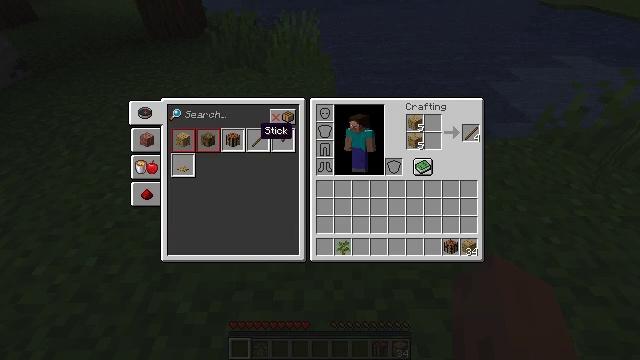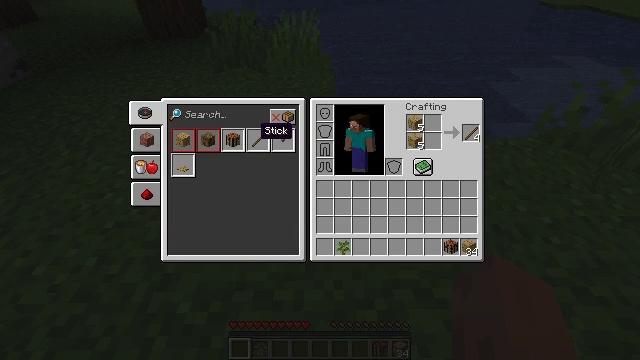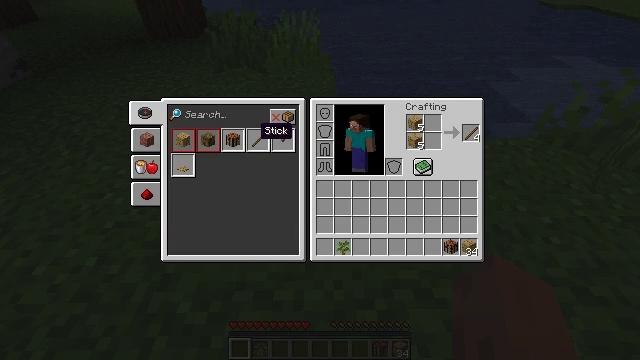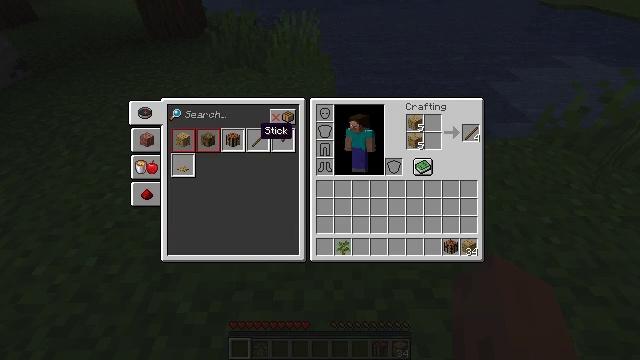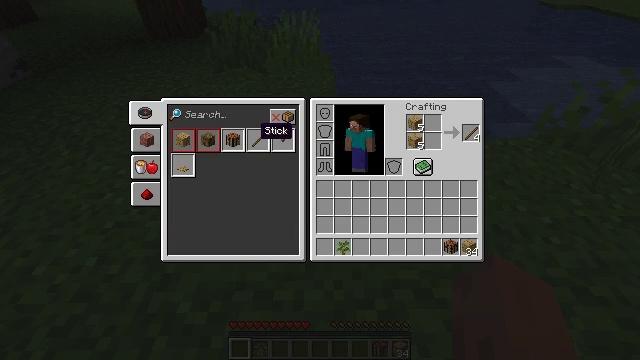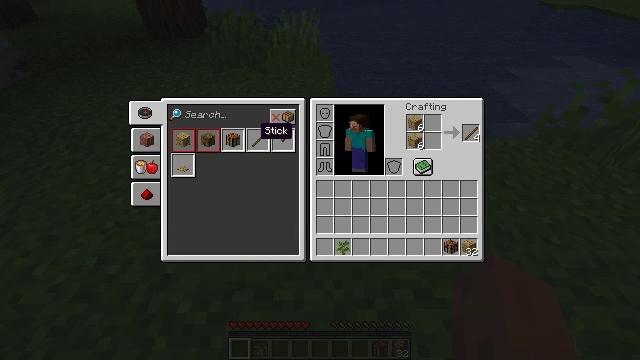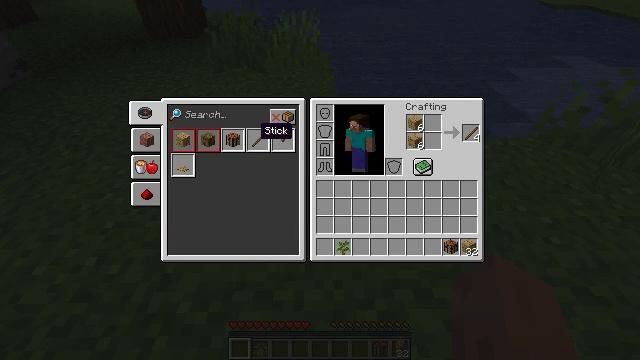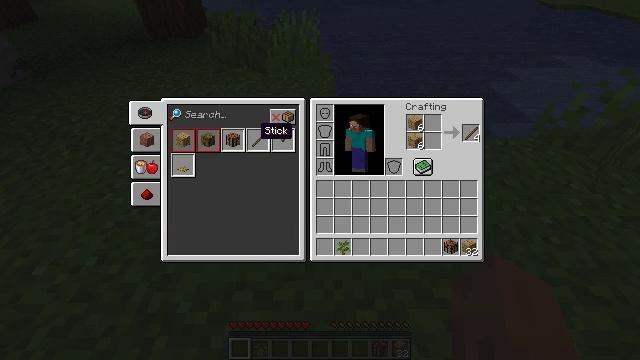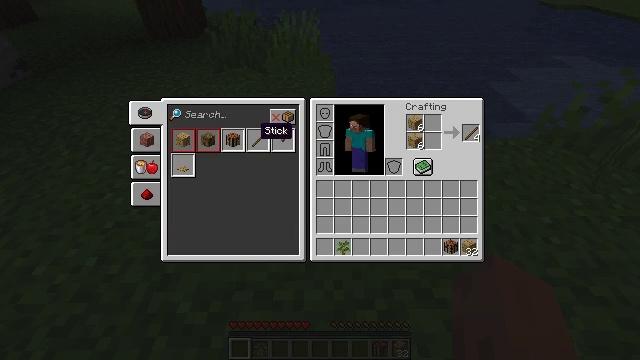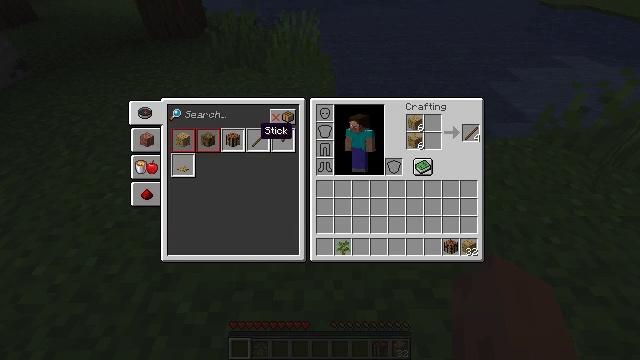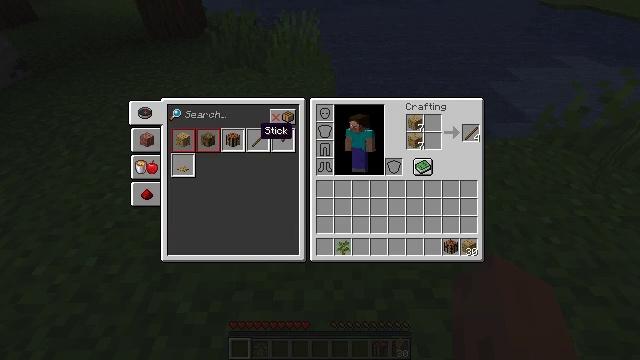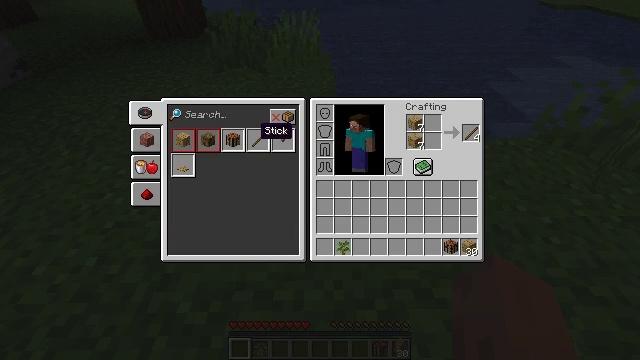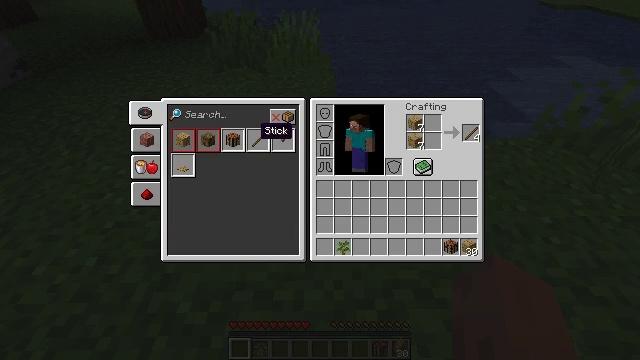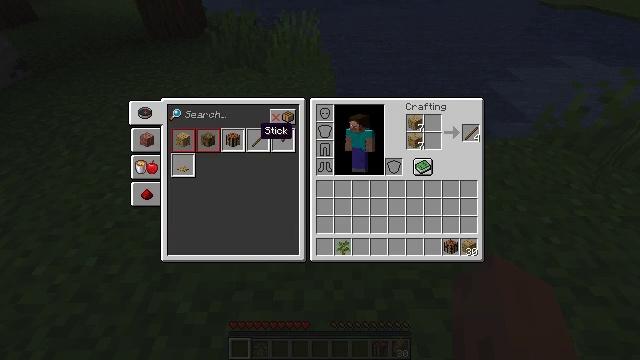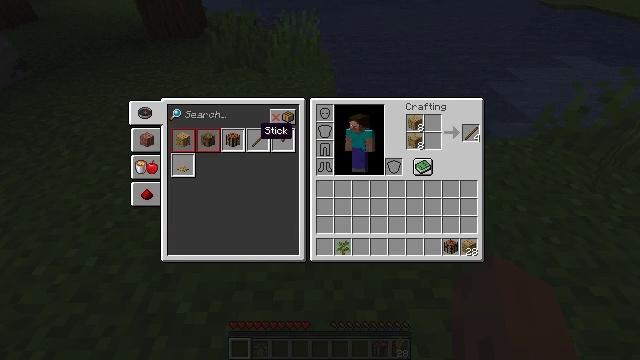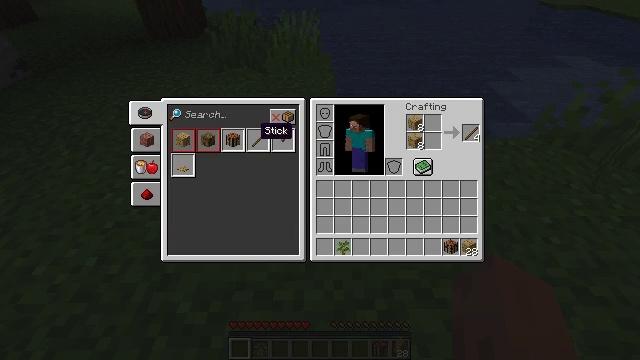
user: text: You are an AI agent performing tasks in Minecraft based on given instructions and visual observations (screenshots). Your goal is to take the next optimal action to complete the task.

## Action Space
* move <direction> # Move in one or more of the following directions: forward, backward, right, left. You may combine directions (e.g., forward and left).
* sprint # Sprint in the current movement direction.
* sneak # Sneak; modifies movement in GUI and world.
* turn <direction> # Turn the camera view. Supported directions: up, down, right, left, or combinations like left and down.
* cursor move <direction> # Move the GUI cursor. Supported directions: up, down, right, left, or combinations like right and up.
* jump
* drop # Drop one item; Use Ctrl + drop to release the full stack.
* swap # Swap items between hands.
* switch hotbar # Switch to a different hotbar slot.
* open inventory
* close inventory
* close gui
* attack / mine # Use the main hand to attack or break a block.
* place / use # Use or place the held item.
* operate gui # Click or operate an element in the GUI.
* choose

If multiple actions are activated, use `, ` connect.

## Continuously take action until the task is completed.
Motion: motion action
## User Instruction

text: Get sticks from combining two wooden planks.
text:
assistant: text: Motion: operate gui
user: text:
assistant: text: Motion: operate gui
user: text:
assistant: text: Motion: no_op
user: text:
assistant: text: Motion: operate gui
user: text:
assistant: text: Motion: operate gui
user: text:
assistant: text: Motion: operate gui
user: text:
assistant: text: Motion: no_op
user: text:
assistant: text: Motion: operate gui
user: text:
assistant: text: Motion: operate gui
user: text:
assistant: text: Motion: operate gui
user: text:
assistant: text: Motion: no_op
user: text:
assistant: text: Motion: operate gui
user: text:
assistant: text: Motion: operate gui
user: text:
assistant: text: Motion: operate gui
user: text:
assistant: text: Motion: no_op
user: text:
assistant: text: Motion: no_op
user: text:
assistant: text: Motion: no_op
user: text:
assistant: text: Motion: no_op
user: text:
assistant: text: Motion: no_op
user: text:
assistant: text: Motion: no_op
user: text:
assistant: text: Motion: no_op
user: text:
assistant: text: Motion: no_op
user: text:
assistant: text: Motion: no_op
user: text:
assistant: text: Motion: cursor move right
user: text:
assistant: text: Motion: cursor move right and down
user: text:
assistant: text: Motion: cursor move right
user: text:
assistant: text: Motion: cursor move right
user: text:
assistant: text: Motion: cursor move right
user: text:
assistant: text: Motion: no_op
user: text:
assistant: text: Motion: no_op